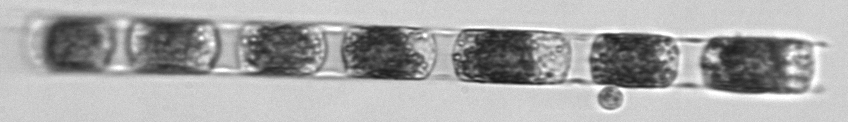
Label: Hemiaulus